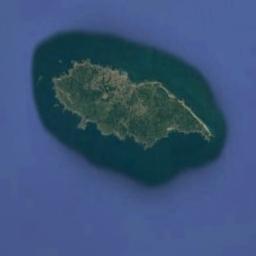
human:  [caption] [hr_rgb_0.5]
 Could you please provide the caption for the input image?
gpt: The irregularly shaped green island is surrounded by blue sea water, And the island’s green plants flourish .

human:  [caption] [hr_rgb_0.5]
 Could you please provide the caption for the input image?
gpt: Many trees are on the island .

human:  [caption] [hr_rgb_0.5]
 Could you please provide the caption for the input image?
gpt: The island with dense vegetation is surrounded by light blue waters .

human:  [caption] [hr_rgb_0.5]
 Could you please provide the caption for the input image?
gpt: The two islands in the picture have different sizes .

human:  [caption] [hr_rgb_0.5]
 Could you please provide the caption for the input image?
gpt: The green island is surrounded by green water .